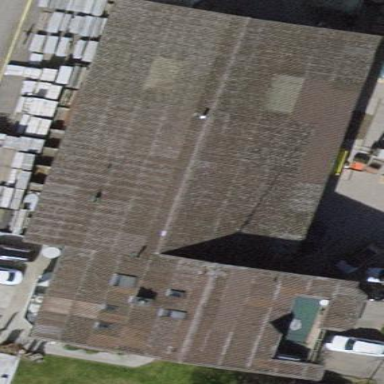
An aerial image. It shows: Commercial building.